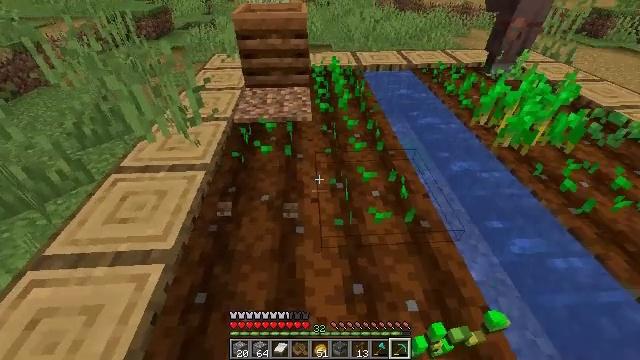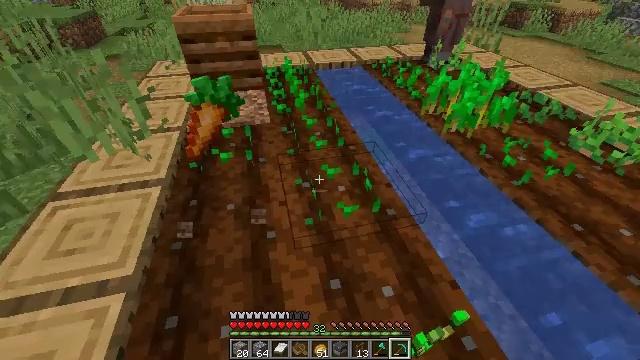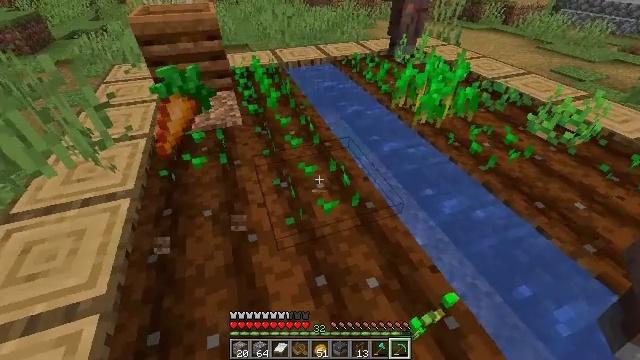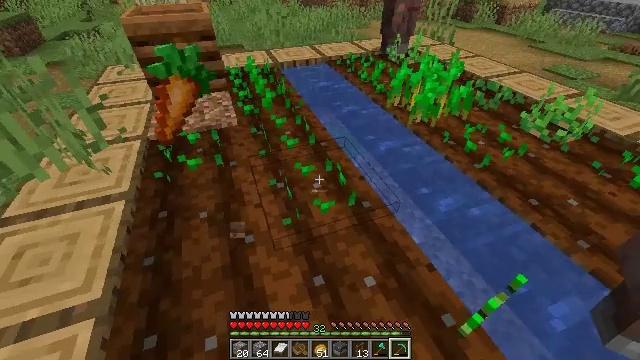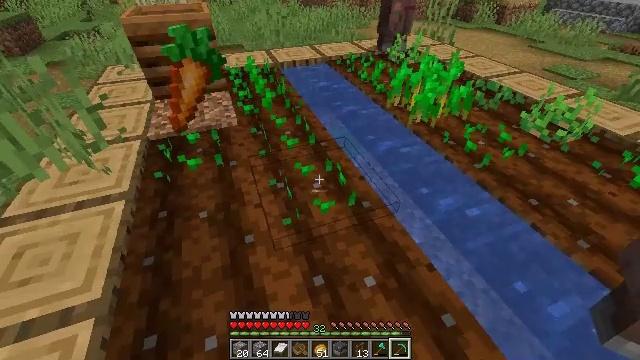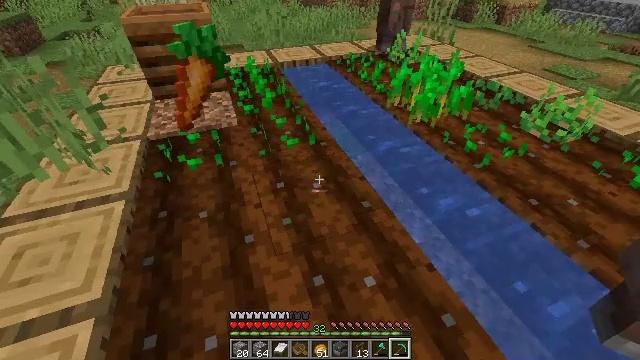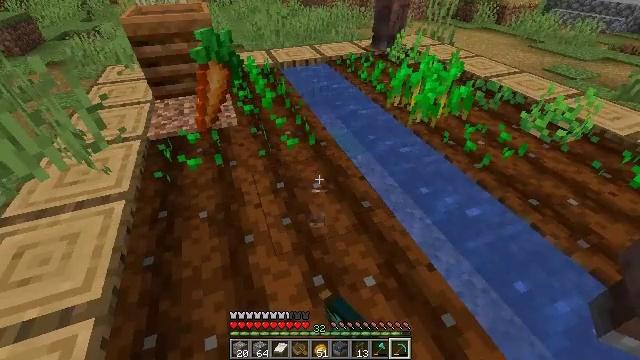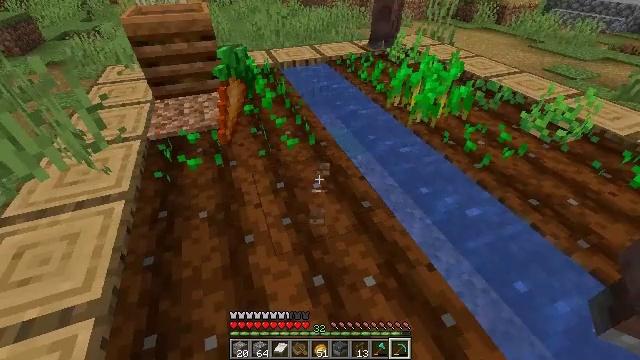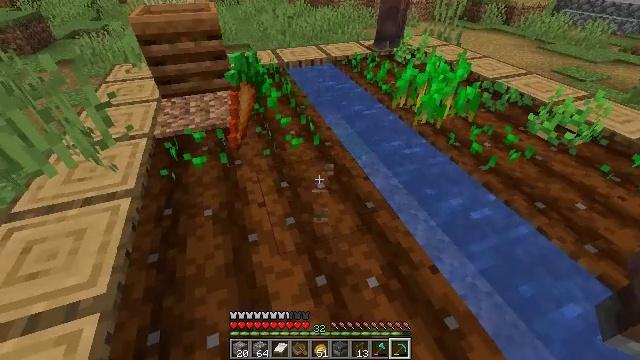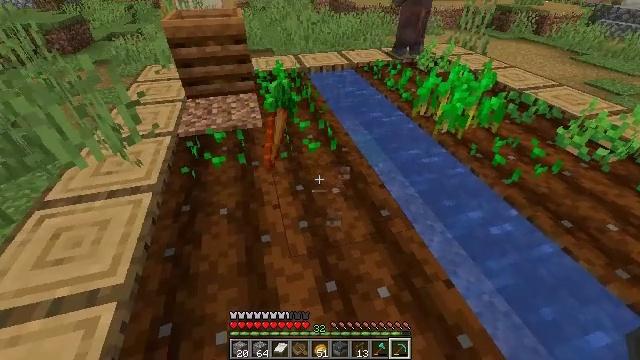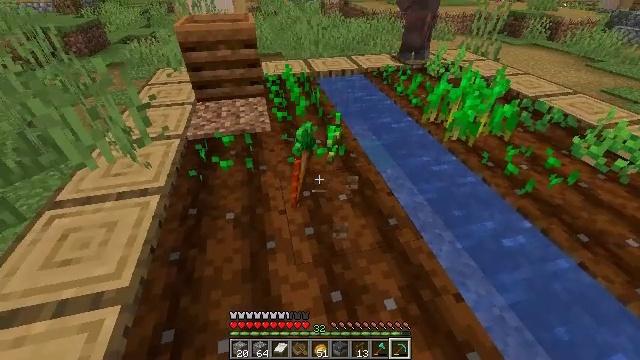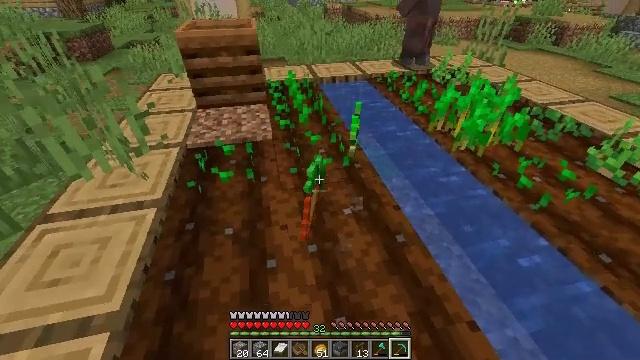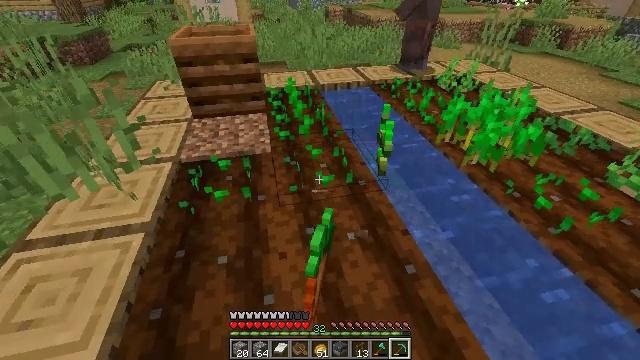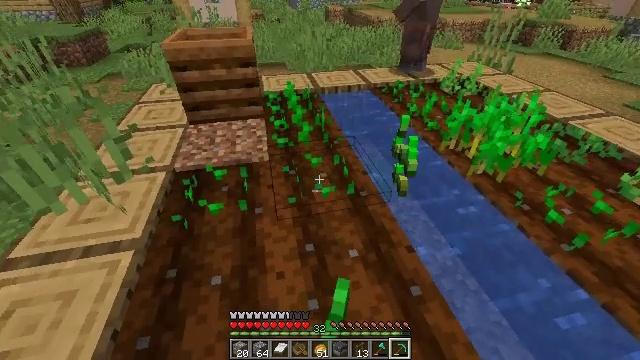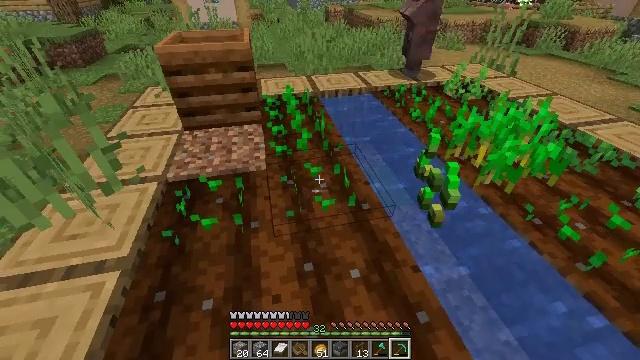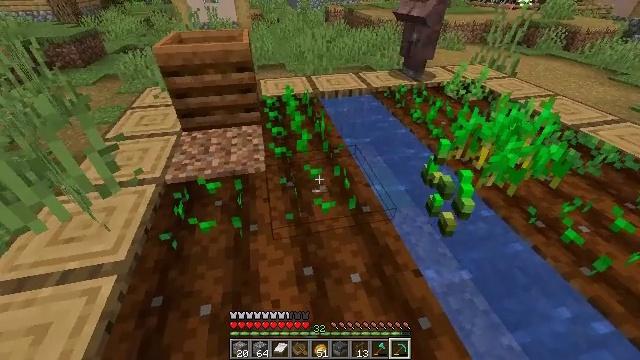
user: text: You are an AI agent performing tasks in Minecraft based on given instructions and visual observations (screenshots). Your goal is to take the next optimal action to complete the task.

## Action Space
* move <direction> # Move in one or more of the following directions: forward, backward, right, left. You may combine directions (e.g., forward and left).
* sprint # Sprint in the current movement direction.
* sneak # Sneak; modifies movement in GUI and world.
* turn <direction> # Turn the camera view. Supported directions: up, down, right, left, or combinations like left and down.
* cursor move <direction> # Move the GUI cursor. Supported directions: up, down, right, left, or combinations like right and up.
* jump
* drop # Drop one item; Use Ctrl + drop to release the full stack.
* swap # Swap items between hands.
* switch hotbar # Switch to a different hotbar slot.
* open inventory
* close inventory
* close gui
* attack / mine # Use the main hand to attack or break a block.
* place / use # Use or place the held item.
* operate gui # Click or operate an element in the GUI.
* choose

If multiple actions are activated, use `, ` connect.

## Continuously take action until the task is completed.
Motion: motion action
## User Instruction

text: Harvest wheat from the field.
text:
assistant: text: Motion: turn right
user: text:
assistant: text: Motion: turn right
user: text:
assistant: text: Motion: turn right
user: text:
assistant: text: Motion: no_op
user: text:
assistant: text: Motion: attack / mine
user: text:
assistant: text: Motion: attack / mine
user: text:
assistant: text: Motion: attack / mine
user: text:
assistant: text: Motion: turn left
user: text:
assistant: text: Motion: turn left and up
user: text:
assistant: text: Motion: move forward, turn left
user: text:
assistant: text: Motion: move forward
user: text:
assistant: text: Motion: move forward
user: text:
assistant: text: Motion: move forward
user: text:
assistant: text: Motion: no_op
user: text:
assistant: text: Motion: no_op
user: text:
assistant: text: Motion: no_op
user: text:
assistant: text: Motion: no_op
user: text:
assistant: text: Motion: no_op
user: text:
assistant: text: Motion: no_op
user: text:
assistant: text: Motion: attack / mine
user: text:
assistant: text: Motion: attack / mine
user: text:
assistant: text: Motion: turn left, attack / mine
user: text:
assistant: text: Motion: turn left
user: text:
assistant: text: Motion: turn left and up
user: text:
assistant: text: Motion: turn left
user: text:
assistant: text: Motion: turn left
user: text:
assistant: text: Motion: turn left
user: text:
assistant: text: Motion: no_op
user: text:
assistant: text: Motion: no_op
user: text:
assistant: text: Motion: attack / mine